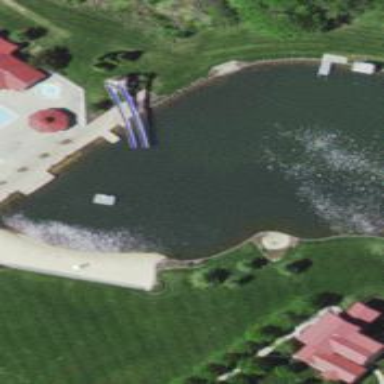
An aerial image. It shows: Water slide attraction.